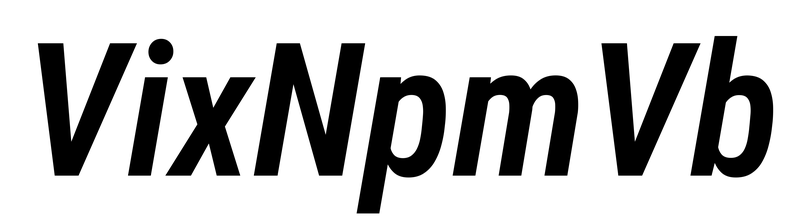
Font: Roboto-Italic_Condensed_SemiBold_Italic